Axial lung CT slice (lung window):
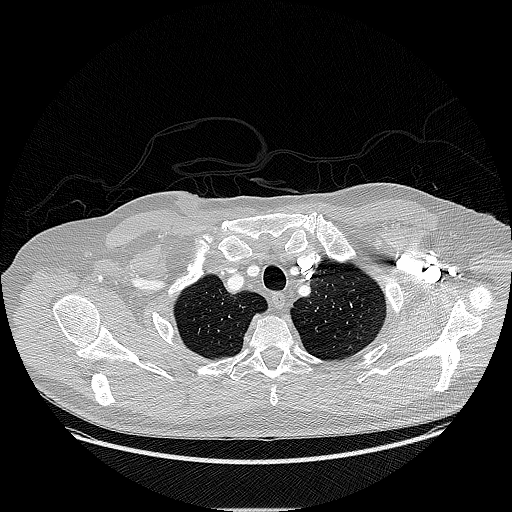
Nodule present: no